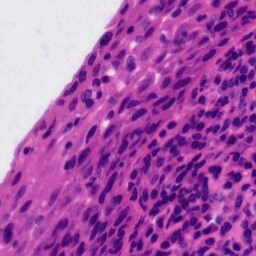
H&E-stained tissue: Tonsil